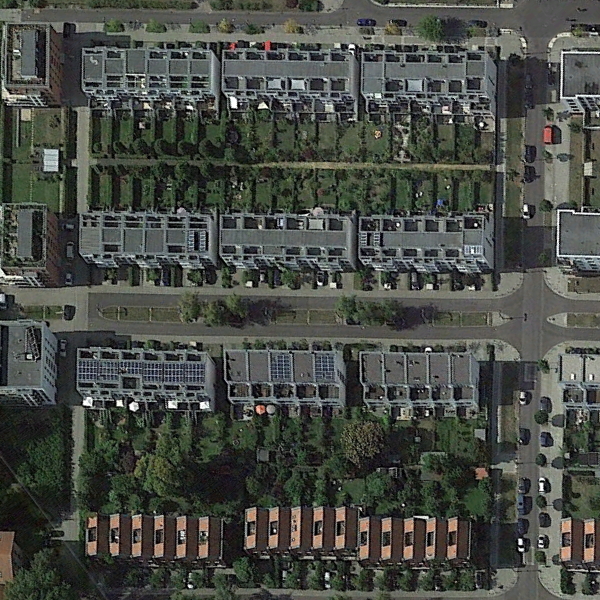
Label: DenseResidential